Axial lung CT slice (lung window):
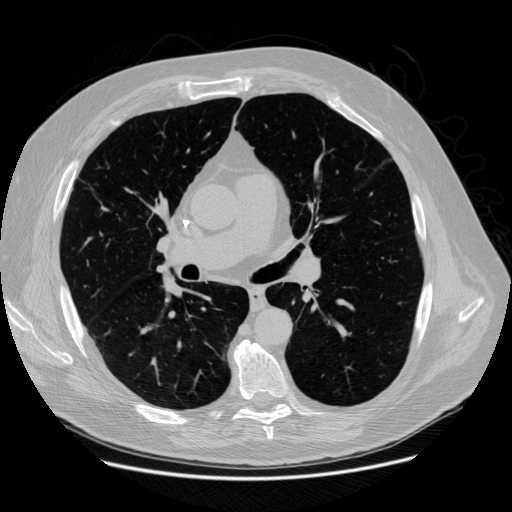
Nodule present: no